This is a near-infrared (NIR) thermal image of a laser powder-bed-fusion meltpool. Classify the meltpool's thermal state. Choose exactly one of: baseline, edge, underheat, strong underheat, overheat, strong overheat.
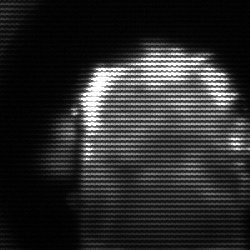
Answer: baseline